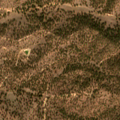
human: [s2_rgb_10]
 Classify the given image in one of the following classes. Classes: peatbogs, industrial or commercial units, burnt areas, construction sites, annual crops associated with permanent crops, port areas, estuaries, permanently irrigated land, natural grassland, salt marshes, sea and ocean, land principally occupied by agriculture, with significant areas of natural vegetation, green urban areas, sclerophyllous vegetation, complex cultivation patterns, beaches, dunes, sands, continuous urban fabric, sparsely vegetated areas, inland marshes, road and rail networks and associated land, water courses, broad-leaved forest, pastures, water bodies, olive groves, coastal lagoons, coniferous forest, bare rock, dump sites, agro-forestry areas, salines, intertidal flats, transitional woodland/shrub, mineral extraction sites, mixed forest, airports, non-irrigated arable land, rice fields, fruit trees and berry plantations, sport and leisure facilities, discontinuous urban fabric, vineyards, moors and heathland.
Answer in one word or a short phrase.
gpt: non-irrigated arable land, agro-forestry areas